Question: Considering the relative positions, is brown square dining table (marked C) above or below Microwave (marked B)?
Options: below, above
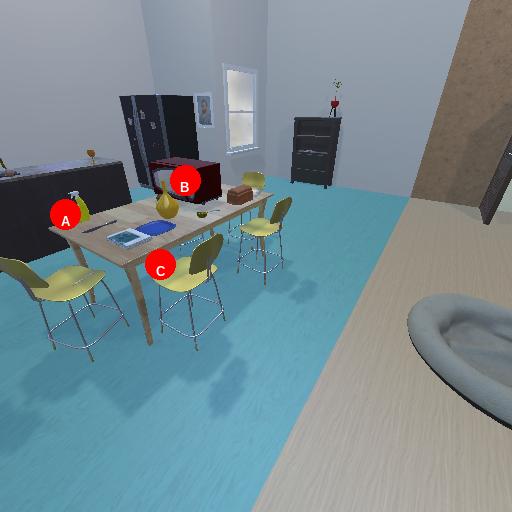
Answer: below